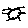
Label: sun